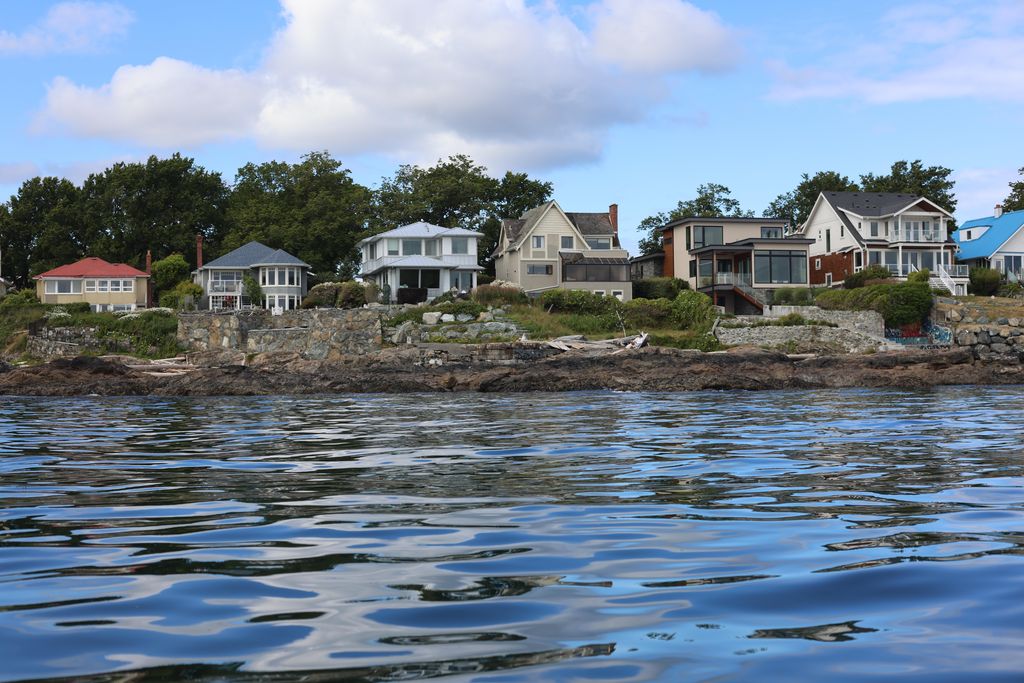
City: victoria